Question: I want to install package in R : 'nloptr', 'seriation', 'pbkrtest', 'NbClust', 'cluster', 'car', 'scales', 'fpc', 'mclust', 'apcluster', 'vegan' to use it on my powerbi for k means clustering.
I already install R 3.3.1 in my windows. I open my R like this:

I already tried use two commands to install packages like this:
'''
install.packages("D:/Skripsi/PowerBI-visuals-clustering-kmeans-master.zip', lib='C:/Program Files/R/R-3.3.1',repos = NULL)
install.packages.zip("D:/Skripsi/PowerBI-visuals-clustering-kmeans-master.zip", repos = NULL)
'''
but I get an error
> no function install.package.zip or no such file.
my package location : 'D:\Skripsi\PowerBI-visuals-clustering-kmeans-master'
I want to use this package : <URL> or do I have to install one by one and how to install package in R? Thank you
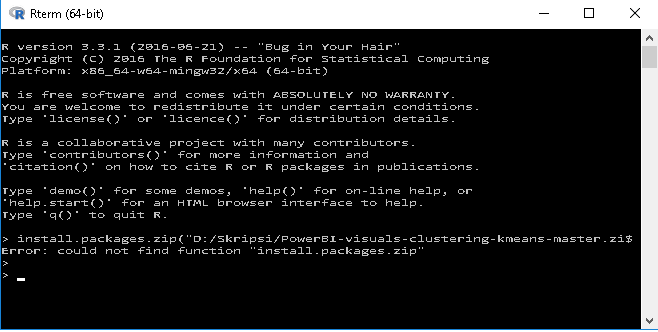
Answer: If it is a "" package:
'''
install.packages("NAME_OF_YOUR_PACKAGE")
'''
It it is a "" package:
'''
source("https://bioconductor.org/biocLite.R")
biocLite(NAME_OF_YOUR_PACKAGE)
'''